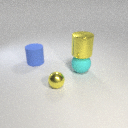
large cyan rubber sphere in front of large blue rubber cylinder